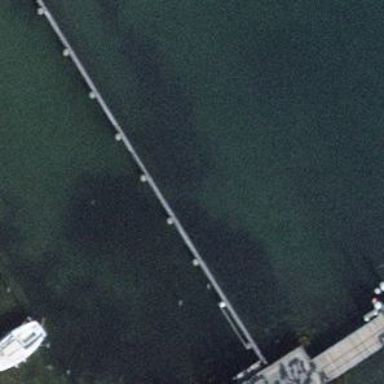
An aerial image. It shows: Man-made pier.